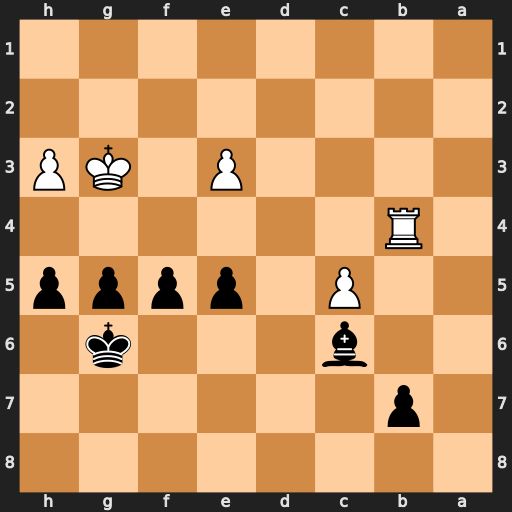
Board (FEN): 8/1p6/2b3k1/2P1pppp/1R6/4P1KP/8/8
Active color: b
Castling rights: -
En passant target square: -
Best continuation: f4+ Kf2 Kf5